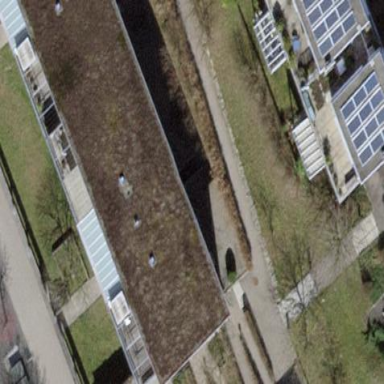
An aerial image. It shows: Residential building with flat roof.